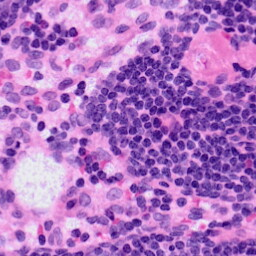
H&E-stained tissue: LymphNode